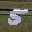
Label: 5